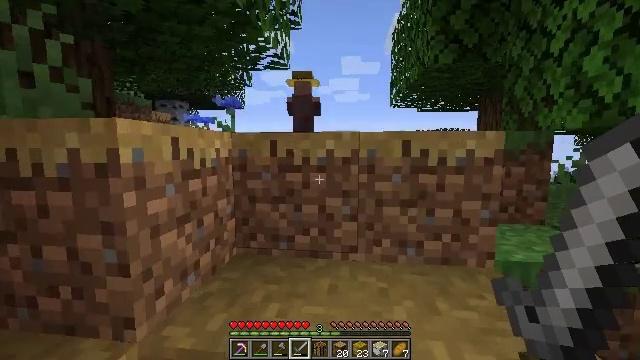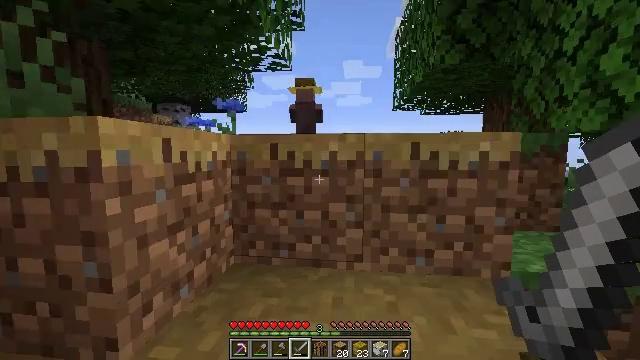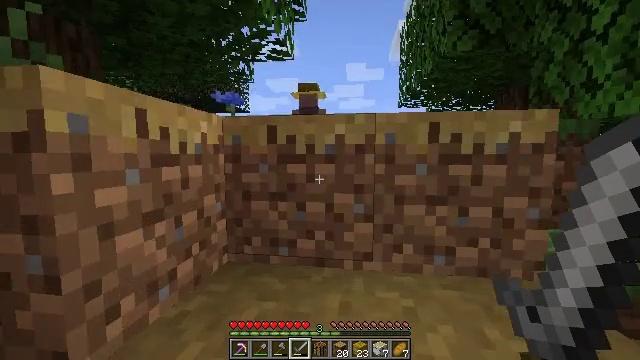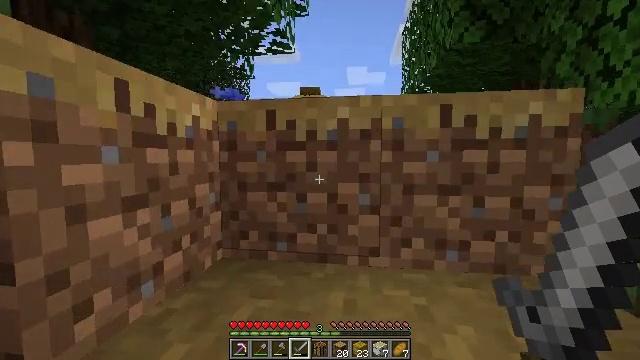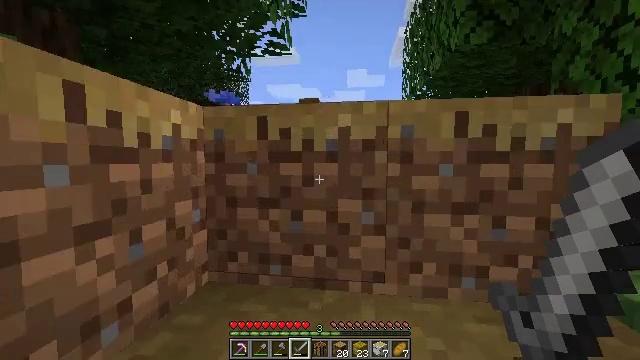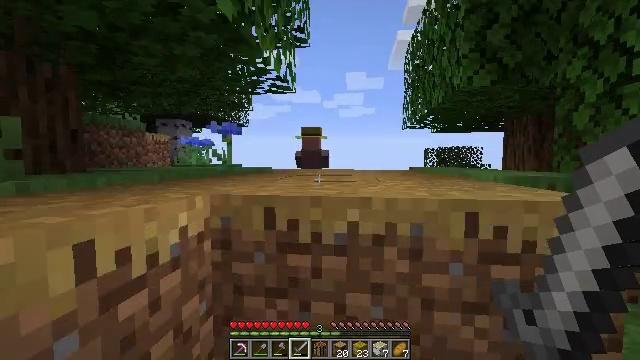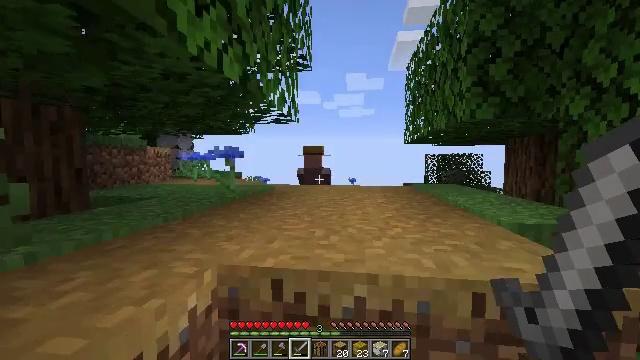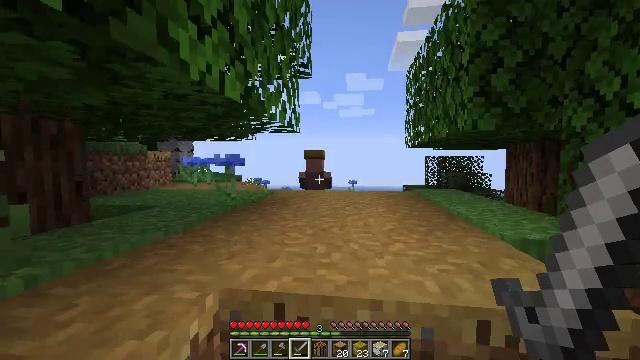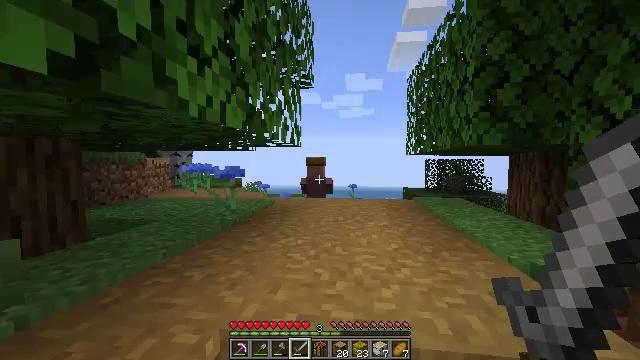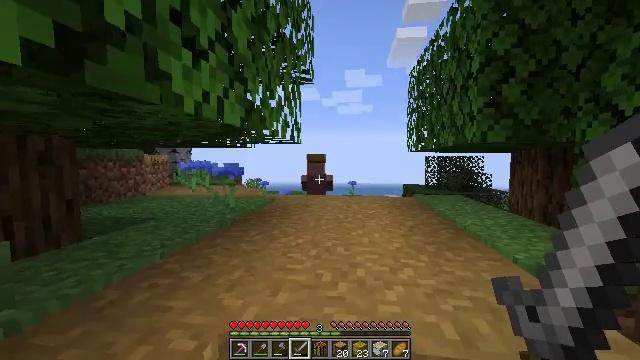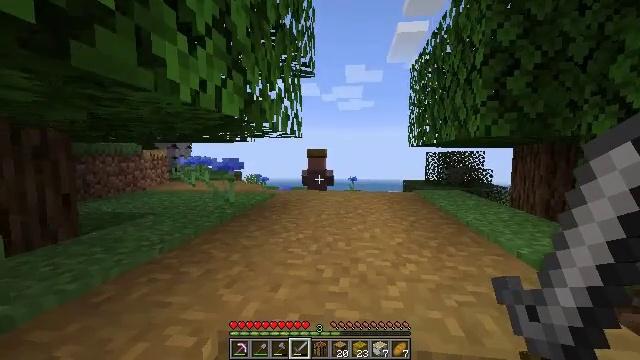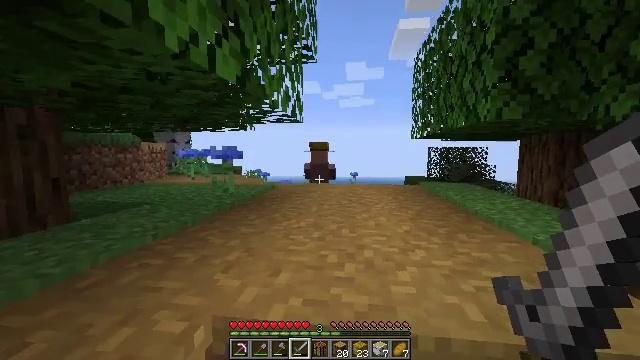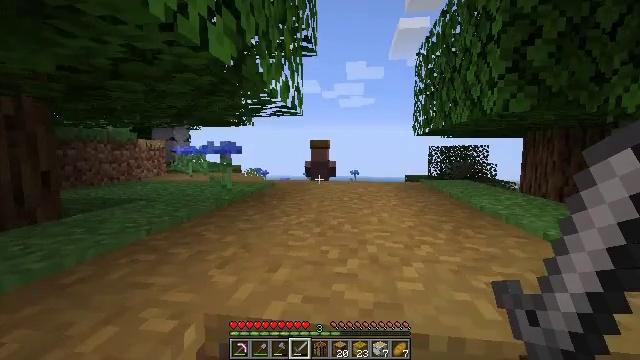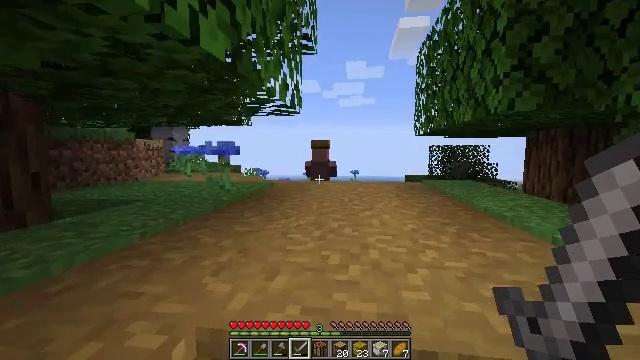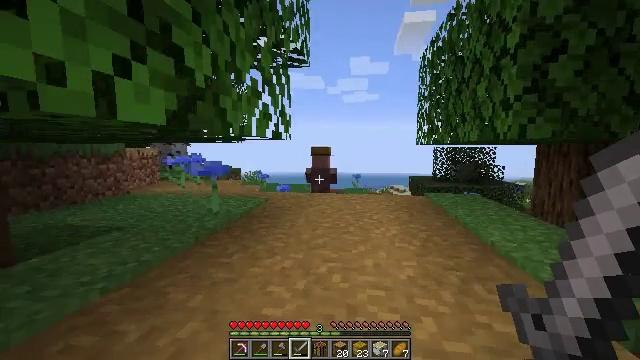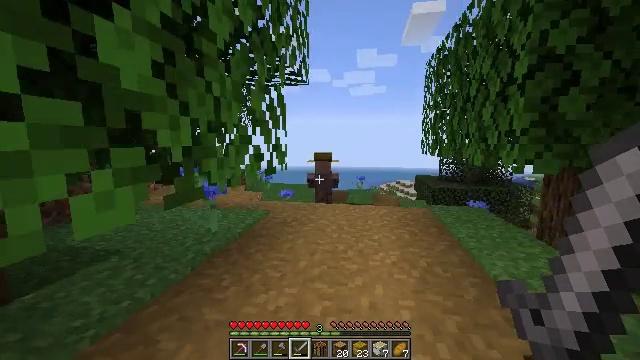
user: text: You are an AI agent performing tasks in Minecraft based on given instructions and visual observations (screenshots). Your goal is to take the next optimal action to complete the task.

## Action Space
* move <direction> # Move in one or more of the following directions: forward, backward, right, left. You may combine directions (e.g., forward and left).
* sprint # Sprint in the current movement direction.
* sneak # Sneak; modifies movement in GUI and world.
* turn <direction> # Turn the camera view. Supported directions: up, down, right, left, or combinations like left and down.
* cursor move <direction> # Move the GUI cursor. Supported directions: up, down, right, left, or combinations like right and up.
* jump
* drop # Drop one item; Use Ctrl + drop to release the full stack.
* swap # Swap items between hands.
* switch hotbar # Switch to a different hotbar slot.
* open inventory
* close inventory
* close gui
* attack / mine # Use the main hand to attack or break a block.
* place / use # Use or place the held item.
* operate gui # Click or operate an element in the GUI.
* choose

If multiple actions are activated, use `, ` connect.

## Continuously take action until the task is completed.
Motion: motion action
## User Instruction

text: Mine the smooth stone.
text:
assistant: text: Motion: move forward
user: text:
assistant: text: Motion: move forward
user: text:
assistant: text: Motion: move forward, jump
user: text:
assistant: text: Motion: move forward, jump
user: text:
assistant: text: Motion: move forward, jump
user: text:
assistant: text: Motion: move forward, jump
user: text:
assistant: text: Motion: move forward, jump
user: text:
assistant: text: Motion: move forward
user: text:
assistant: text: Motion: move forward
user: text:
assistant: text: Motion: move forward
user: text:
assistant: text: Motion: move forward
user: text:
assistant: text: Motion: move forward and move right
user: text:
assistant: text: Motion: move forward and move right
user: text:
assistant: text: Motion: move forward and move right, jump
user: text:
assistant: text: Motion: move forward and move right, turn left and down, jump
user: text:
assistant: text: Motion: move forward and move right, turn left and down, jump
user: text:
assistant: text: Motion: move forward and move right, jump
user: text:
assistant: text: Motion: move forward
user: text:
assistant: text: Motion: move forward
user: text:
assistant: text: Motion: move forward
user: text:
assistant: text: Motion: move forward
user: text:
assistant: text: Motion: move forward
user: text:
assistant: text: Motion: move forward
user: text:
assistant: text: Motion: move forward
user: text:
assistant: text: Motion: move forward
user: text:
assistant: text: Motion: move forward
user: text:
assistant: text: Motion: move forward
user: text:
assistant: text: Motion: move forward
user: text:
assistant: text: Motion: move forward, turn down
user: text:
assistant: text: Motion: move forward, turn down